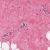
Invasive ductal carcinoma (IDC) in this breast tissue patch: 0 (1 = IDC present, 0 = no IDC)